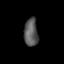
Tissue: lung
Cell type: Epithelial cells
Senescence score: 0.1951
Nuclear area (px): 384
Mean DAPI intensity: 88.503